Question: my datatables fetch from server side for filling table.
i want to insert custom field such as checkbox and buttons on that, like this screen shot:

thanks
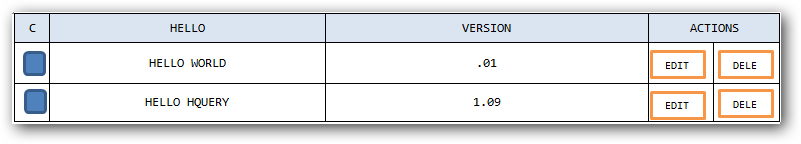
Answer: My suggestion would be to use 'fnCreatedRow' callback. When using this call back it is only called when the row is rendered, and does not effect the data in the table that is associated with datatables.net. When using server side data, make sure the array used has a value (even a blank string "" will work) for the column. Otherwise you will get a datatables error saying it cannot find data for the column it is trying to render.
'''
var oTable = $('#example').dataTable( {
"fnCreatedRow": function( nRow, aData, iDataIndex ) {
// nRow - this is the HTML element of the row
// aData - array of the data in the columns. Get column 4 data: aData[3]
// iDataIndex - row index in the table
// Append to the first column
$('td:eq(0)', nRow).html("<input type='check' value=''></input>");
// Append the input to the 4th column
$('td:eq(3)', nRow).html("<input type='button' value='Edit'></input>");
// Append to 5th column
$('td:eq(4)', nRow).html("<input type='button' value='Delete'></input>");
}
} );
'''